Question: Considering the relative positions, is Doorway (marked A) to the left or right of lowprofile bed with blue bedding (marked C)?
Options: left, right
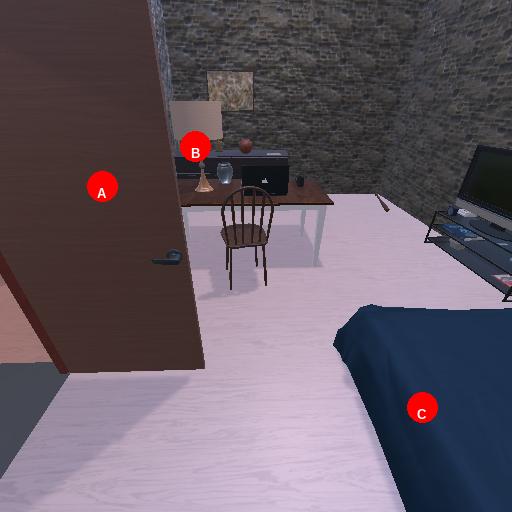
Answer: left